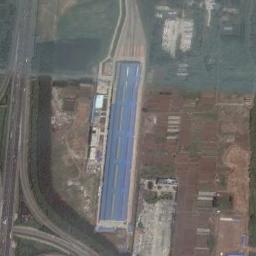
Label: railway_station